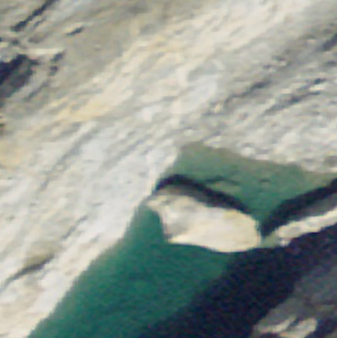
Label: bouldering_area